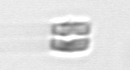
Label: Bacillariophyceae_morphotype1